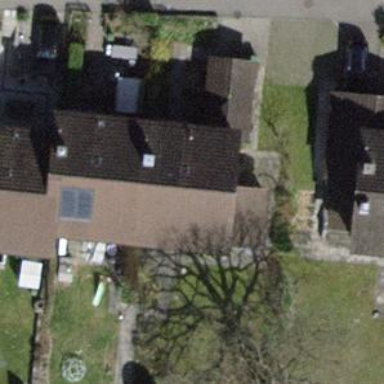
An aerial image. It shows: Building with tiled roof.